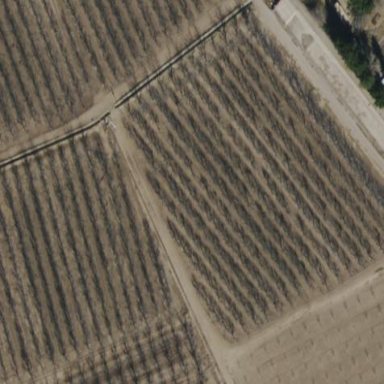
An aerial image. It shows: Orchard.